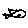
Label: fish